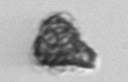
Label: Syracosphaera_pulchra